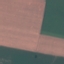
Land use / land cover class: AnnualCrop